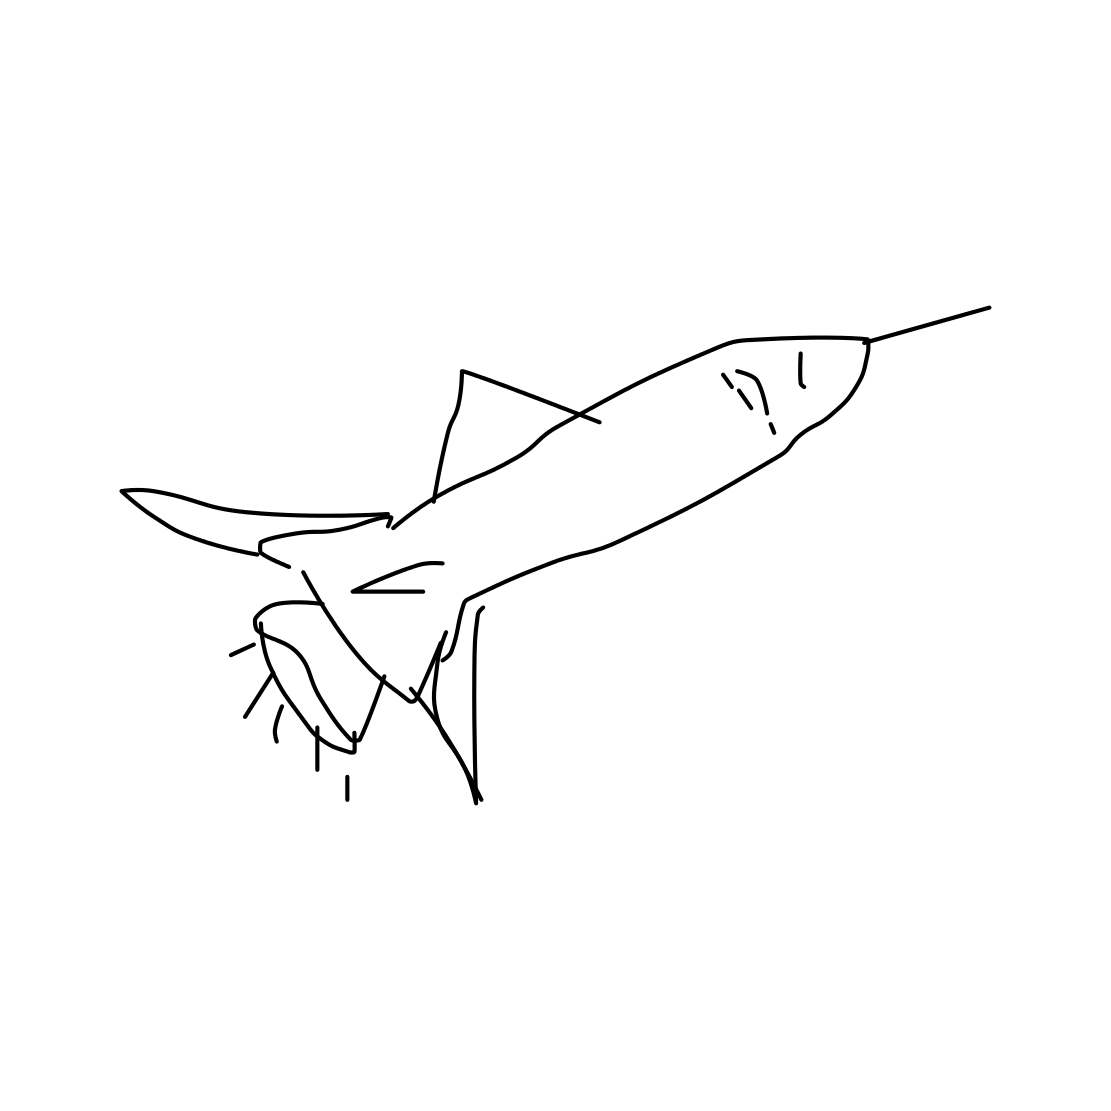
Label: space shuttle